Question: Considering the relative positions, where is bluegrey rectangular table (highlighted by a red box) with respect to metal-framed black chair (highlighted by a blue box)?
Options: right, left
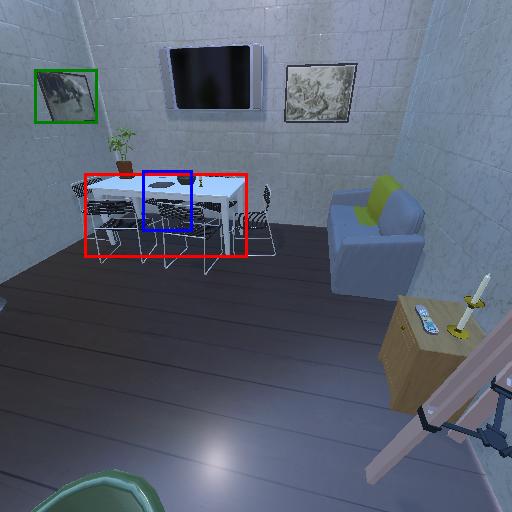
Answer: right